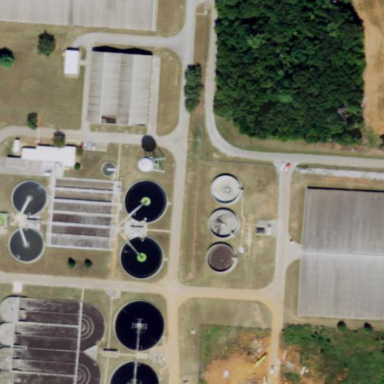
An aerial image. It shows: Wastewater plant.